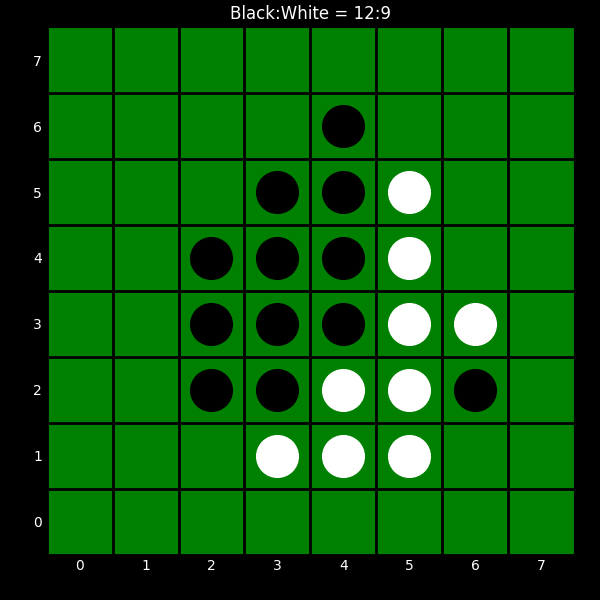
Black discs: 12
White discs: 9